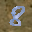
Label: 8